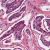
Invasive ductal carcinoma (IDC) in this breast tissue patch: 1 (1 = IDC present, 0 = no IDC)